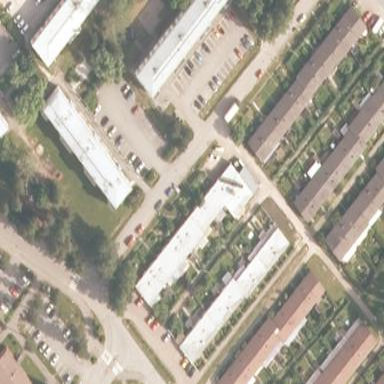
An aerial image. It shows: Terrace building.